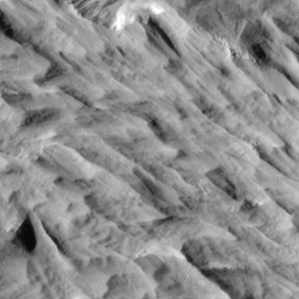
Label: non_frost